Interaction volume radius: 5 \u00c5
Interaction volume height: 45 \u00c5
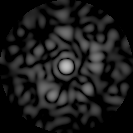
Disorder parameter: 0.8561